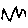
Label: zigzag